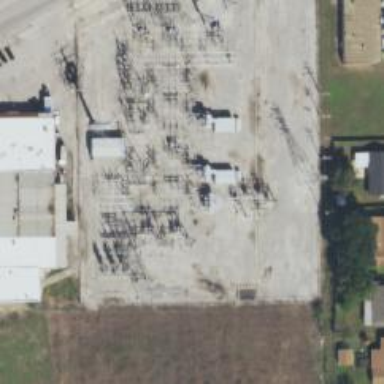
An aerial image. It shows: Switch for power supply.